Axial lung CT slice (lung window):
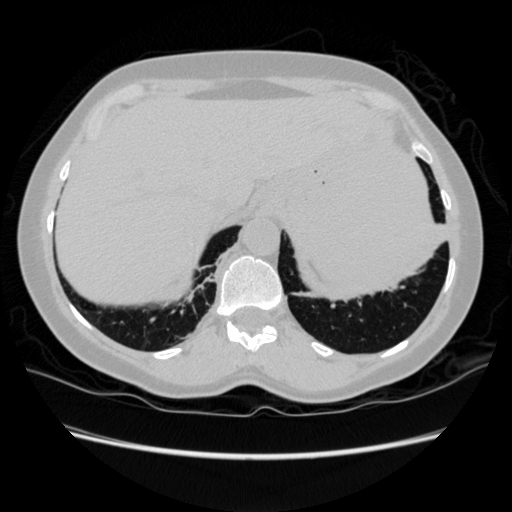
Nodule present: no